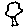
Label: tree